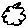
Label: cloud